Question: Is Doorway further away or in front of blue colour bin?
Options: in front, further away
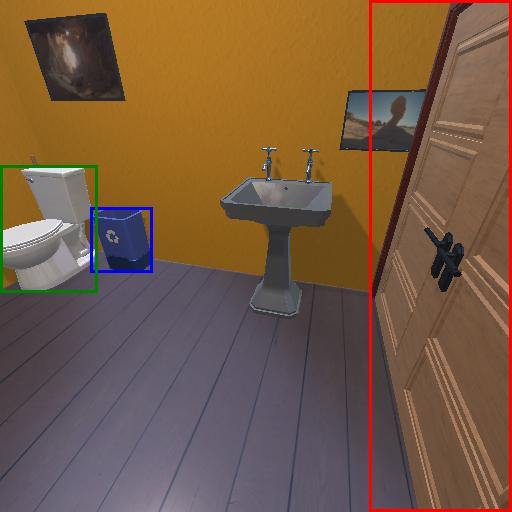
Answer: in front